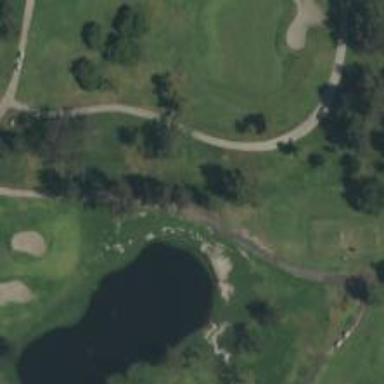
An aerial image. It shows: Path designated for golf carts.